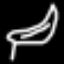
Label: leaf